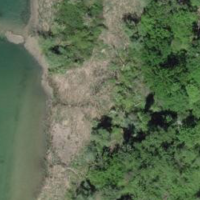
EUNIS habitat code: 23
Species observed at this site:
Onychogomphus forcipatus